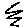
Label: zigzag